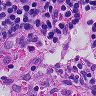
Metastatic tissue present: no